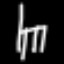
Label: chair